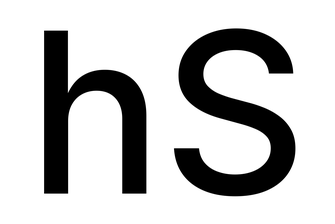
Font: Inter_Medium